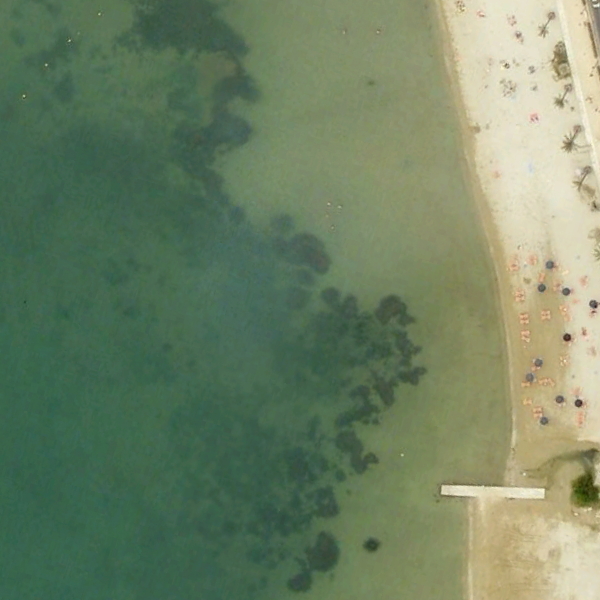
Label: Beach